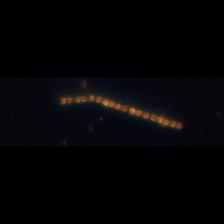
Taxon: Chaetoceros
Group: Diatoms